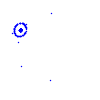
Particle: kaon